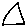
Label: triangle